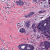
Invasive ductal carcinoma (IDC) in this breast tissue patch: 0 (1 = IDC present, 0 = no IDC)